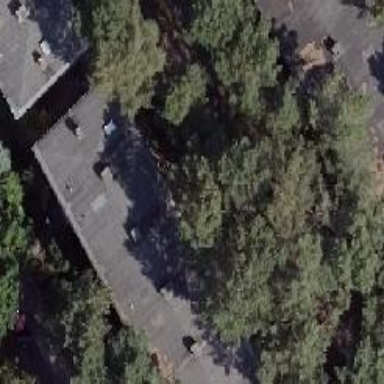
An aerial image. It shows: Apartment building with flat roof.